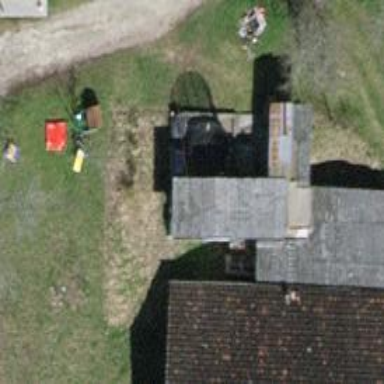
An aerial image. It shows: Isolated dwelling in remote location.